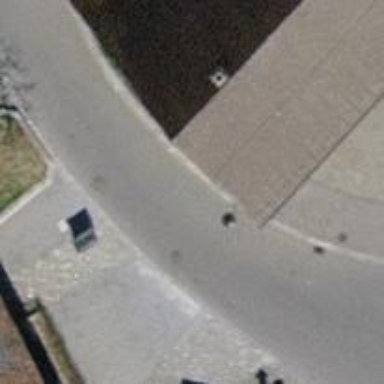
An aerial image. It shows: Bump for traffic calming.